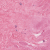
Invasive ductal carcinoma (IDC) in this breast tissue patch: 0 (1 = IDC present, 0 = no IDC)